Interaction volume radius: 5 \u00c5
Interaction volume height: 30 \u00c5
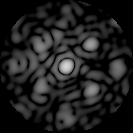
Disorder parameter: 0.5351